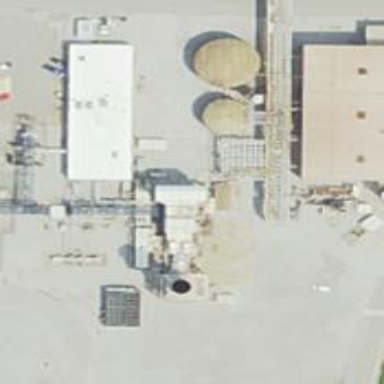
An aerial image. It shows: Gas turbine generator.